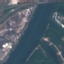
Land use / land cover: River